Aerial crown-view tile of a tropical tree (Barro Colorado Island, Panama), acquired 20250715:
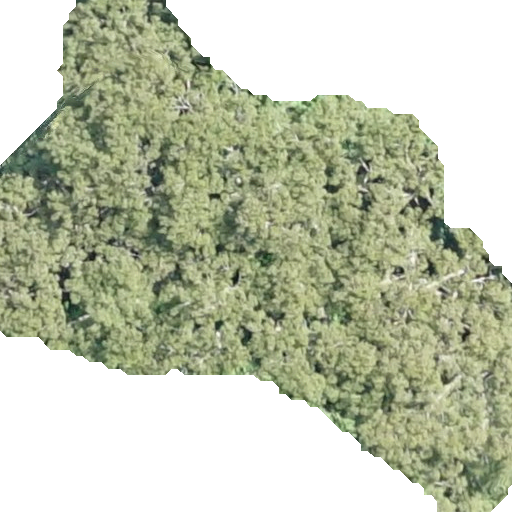
Species: Handroanthus guayacan
GBIF accepted scientific name: Handroanthus guayacan
Crown area: 263.16 m²